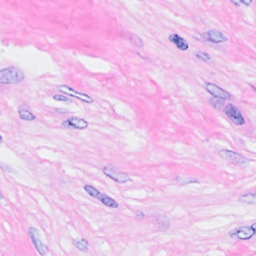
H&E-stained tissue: Breast